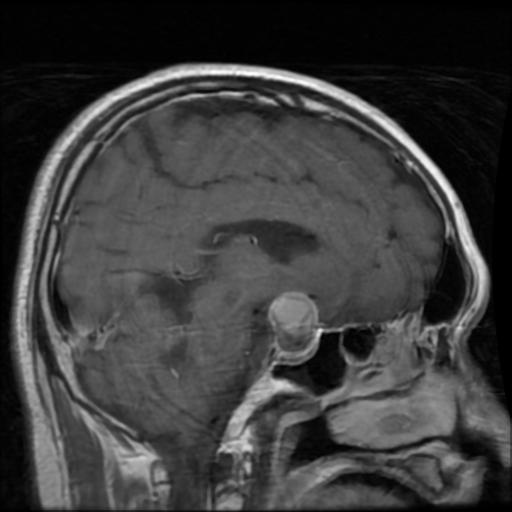
Label: pituitary